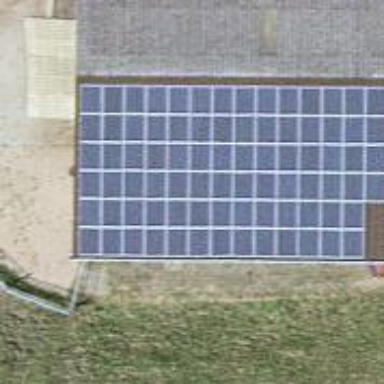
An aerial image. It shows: Solar photovoltaic panel generator.